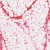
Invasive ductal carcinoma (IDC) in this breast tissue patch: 0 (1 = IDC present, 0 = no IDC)